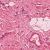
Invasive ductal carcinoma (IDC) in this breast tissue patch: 1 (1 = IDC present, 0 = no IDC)